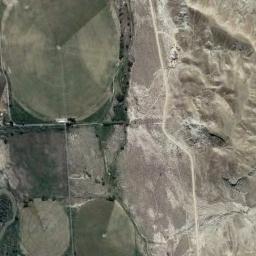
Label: circular_farmland